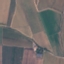
Land use / land cover: PermanentCrop